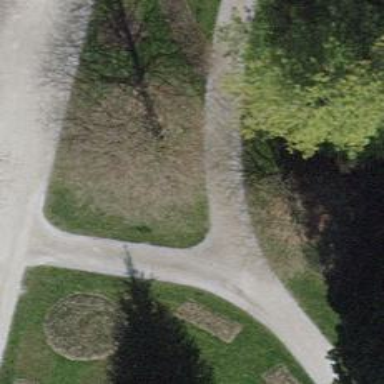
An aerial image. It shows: Compacted path road.